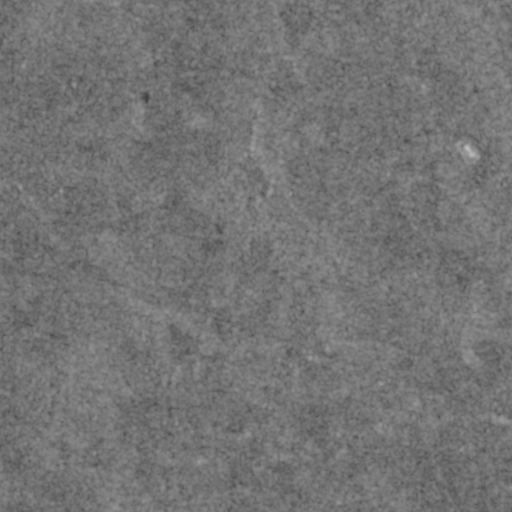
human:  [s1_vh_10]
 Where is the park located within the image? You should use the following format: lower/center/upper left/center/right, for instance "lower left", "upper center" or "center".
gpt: The park is located in the lower left of the image.
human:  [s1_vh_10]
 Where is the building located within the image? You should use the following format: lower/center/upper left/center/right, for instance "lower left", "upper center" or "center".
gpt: There is no building in the image.

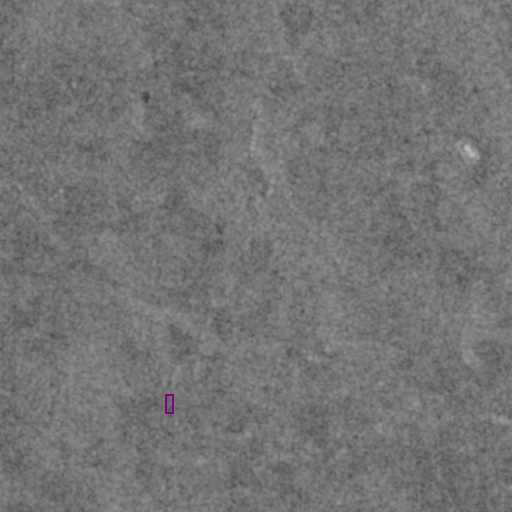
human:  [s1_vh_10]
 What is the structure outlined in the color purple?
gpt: The structure outlined in purple is a park.
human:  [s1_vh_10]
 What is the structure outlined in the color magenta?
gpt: There is no magenta outline.